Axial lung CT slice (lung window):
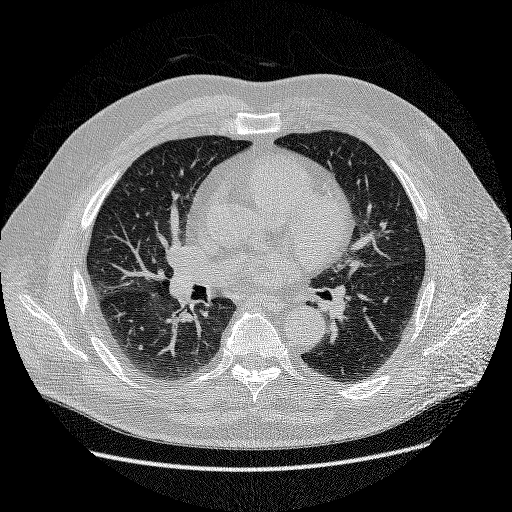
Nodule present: no